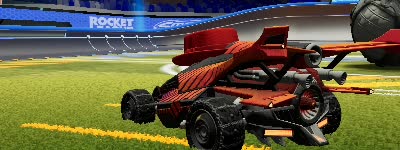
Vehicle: aftershock